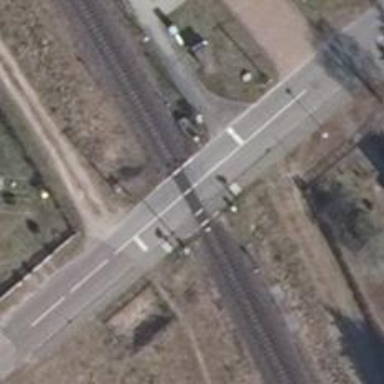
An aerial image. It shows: Level crossing along the railway.